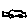
Label: car